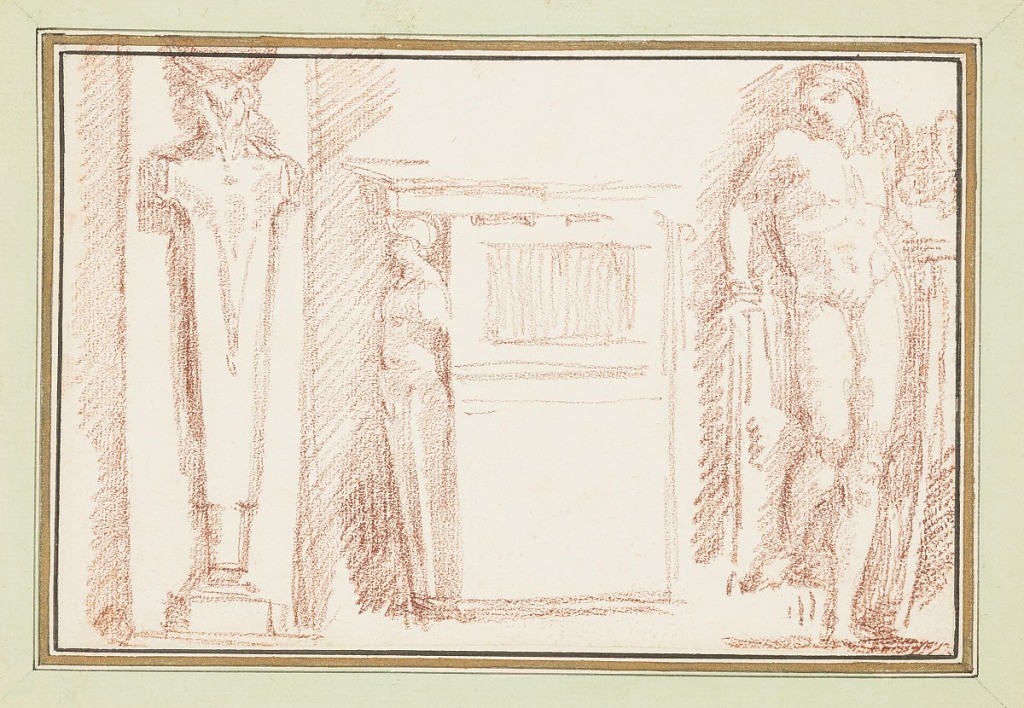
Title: Studies with figure of Apollo from Raphel's School of Athens
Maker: Jean-Robert Ango, French, active in Rome 1759 –1770, d. 1773
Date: ca. 1759–70
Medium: Red chalk on paper
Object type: Drawing
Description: Three unrelated motifs. At right, Apollo from a niche in the left background of School of Athens, painted by Raphael and his workshop. At center, a base with a supporting caryatid. At left, a herm with an animal head.